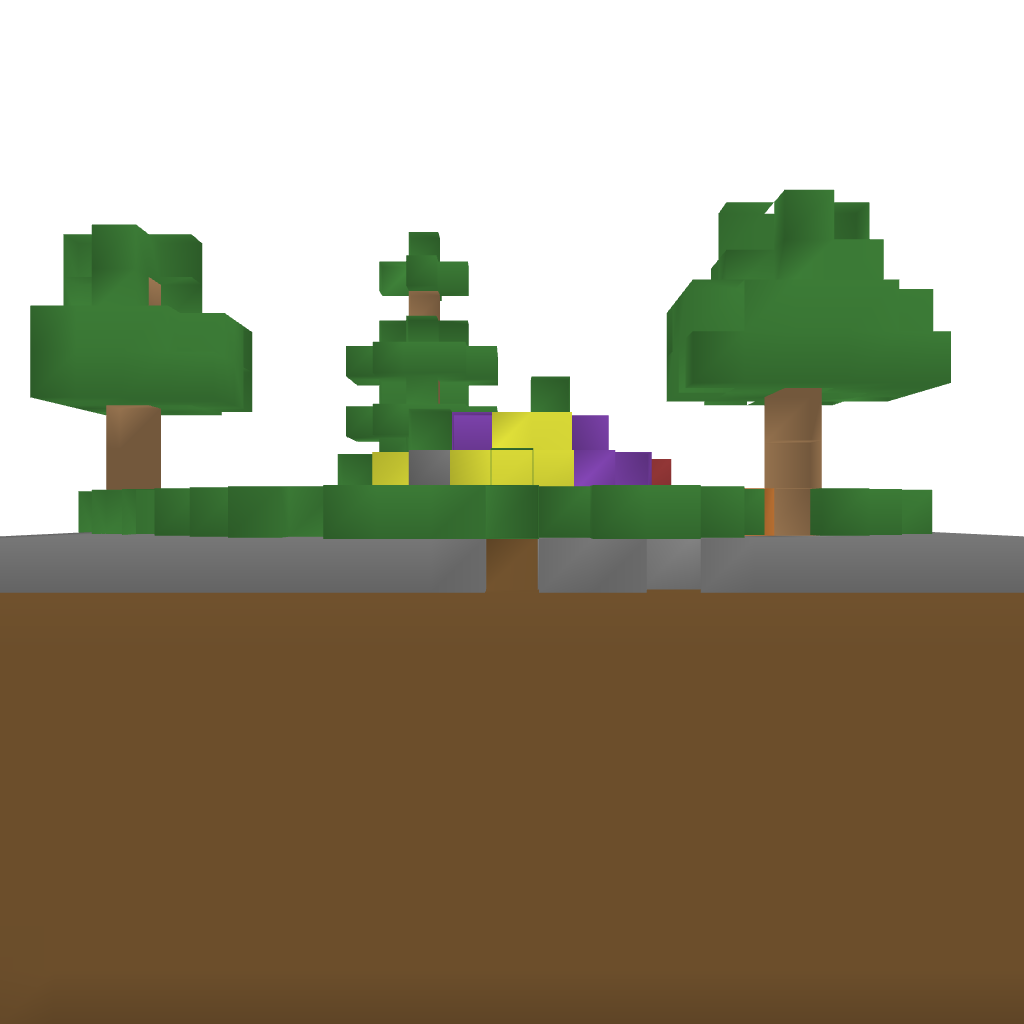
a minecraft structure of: The End a lot of earth